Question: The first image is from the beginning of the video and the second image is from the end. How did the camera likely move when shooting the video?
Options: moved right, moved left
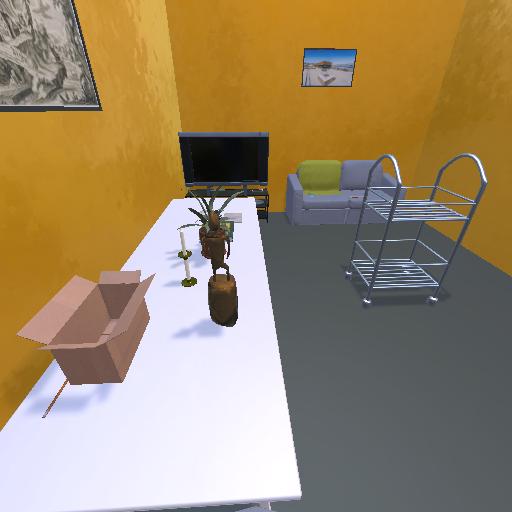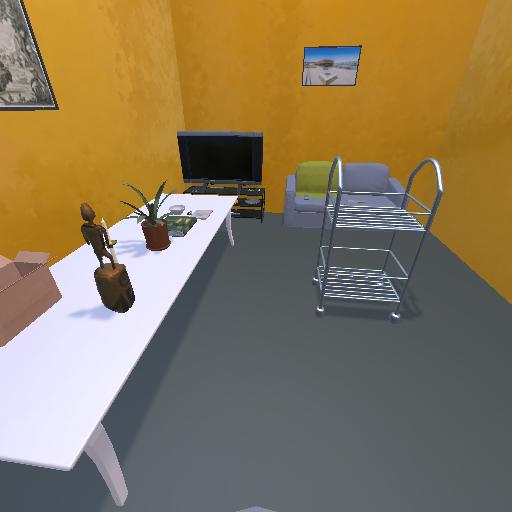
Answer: moved right